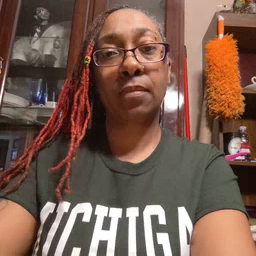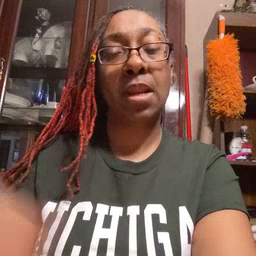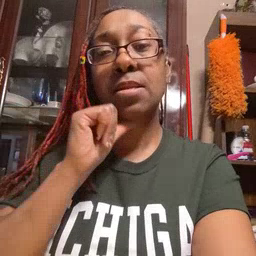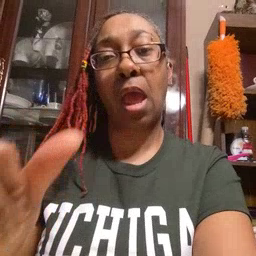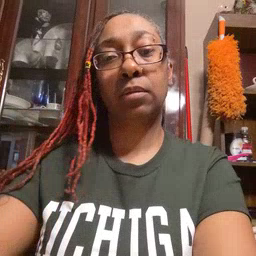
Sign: not